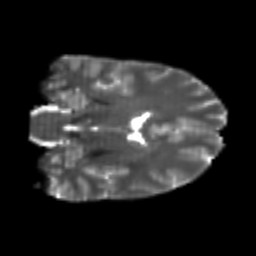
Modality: T2w
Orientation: coronal
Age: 25
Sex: male
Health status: healthy
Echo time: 0.074 s